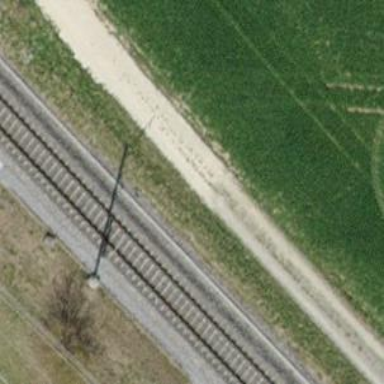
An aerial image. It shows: Compacted track road with grade3 tracktype.